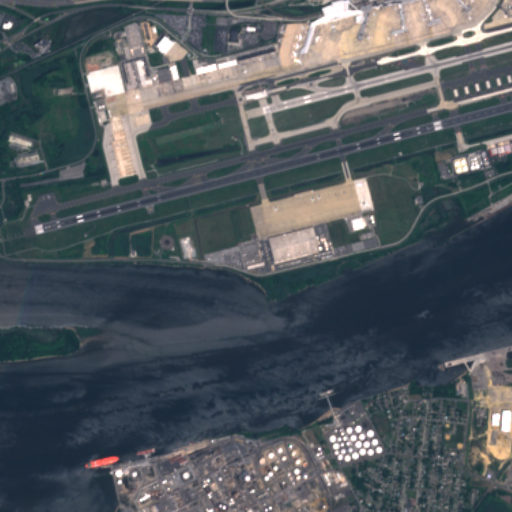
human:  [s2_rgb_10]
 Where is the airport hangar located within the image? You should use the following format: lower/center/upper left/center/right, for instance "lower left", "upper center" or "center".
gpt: The airport hangar is located in the upper of the image.
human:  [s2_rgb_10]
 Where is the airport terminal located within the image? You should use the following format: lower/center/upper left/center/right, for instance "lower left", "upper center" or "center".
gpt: The airport terminal is located in the upper right of the image.
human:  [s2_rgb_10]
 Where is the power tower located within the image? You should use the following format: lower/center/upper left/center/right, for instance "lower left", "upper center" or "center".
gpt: The power tower is located in the upper left of the image.
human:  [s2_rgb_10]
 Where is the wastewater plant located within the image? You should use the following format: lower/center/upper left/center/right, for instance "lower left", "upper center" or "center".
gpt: The wastewater plant is located in the lower right of the image.
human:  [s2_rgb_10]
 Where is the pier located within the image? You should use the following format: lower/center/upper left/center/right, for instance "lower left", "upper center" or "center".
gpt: The pier is located in the lower right of the image.
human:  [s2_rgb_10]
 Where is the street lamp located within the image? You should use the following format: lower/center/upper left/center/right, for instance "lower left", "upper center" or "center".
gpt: The street lamp is located in the upper center of the image.
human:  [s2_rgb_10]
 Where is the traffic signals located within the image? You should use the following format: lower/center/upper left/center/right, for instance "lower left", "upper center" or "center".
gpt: The traffic signals is located in the upper left of the image.
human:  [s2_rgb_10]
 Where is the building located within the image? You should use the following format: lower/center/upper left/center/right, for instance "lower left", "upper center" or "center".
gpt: The building is located in the lower of the image.
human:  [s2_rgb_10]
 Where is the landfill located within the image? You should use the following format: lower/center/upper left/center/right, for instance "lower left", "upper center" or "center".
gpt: There is no landfill in the image.